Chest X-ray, AP view. Patient: 61 years old, sex F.
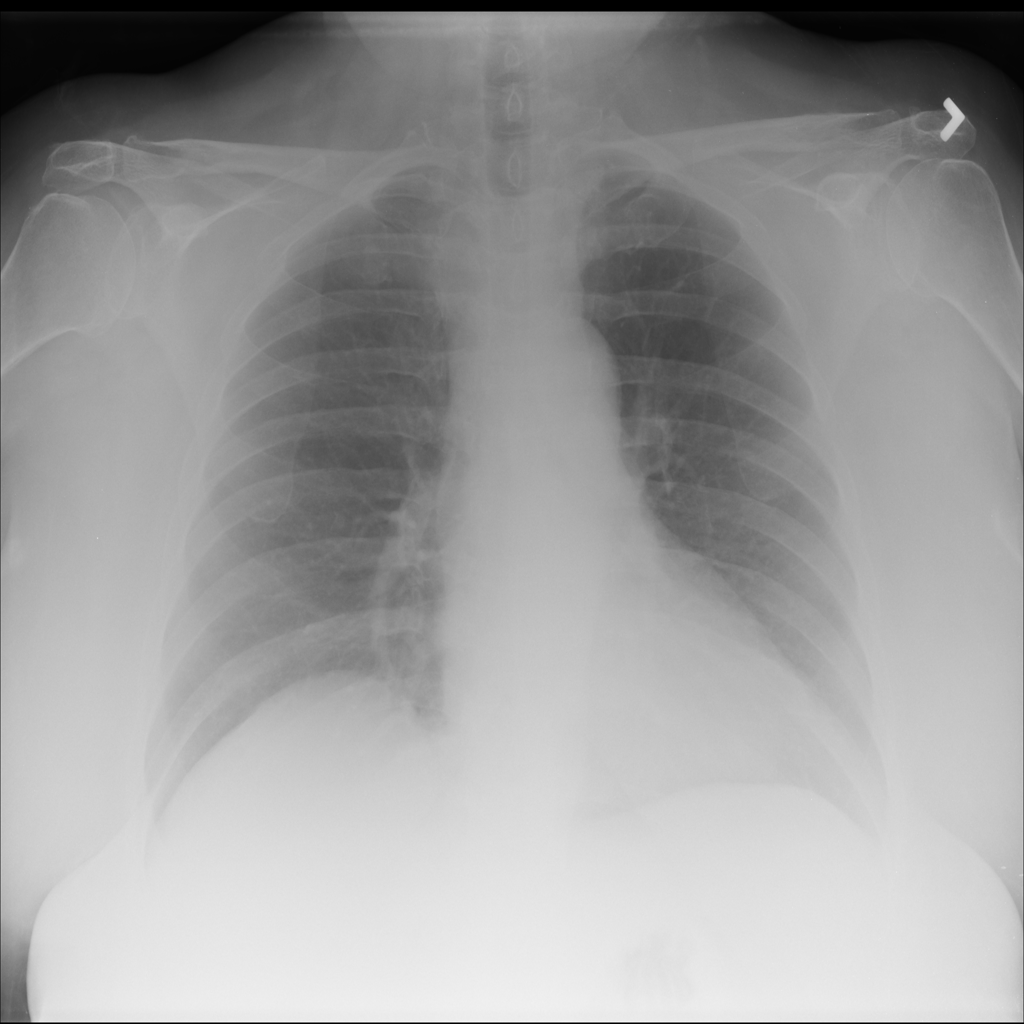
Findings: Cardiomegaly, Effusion